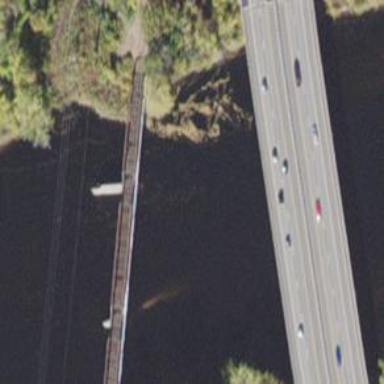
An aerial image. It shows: Bridge supported by piers.